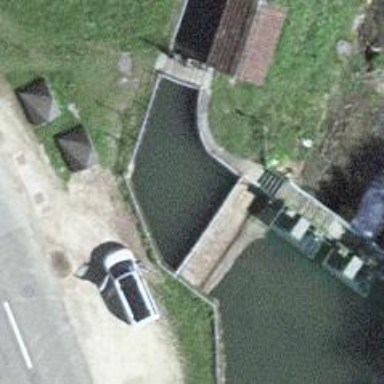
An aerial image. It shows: Canal.